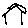
Label: house